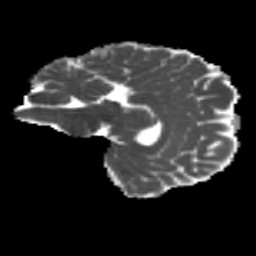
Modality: MD
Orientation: sagittal
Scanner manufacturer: siemens
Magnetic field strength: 3 T
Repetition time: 4.16 s
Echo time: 0.0806 s